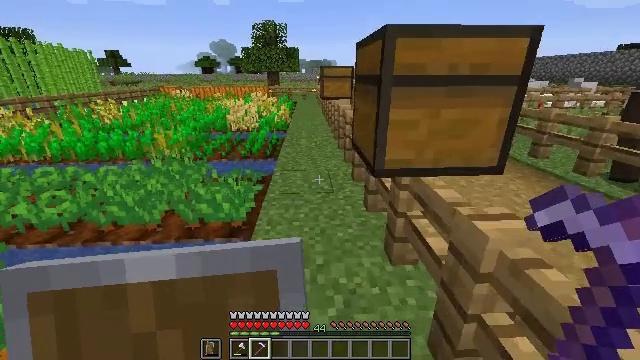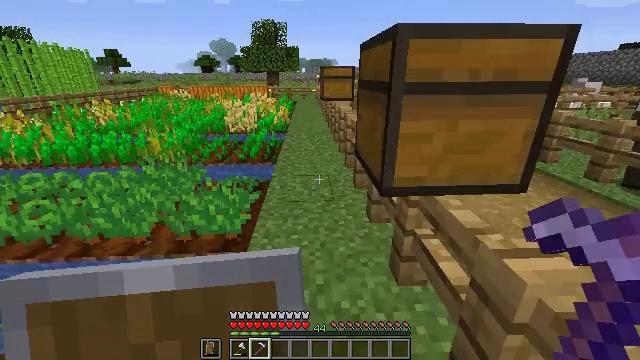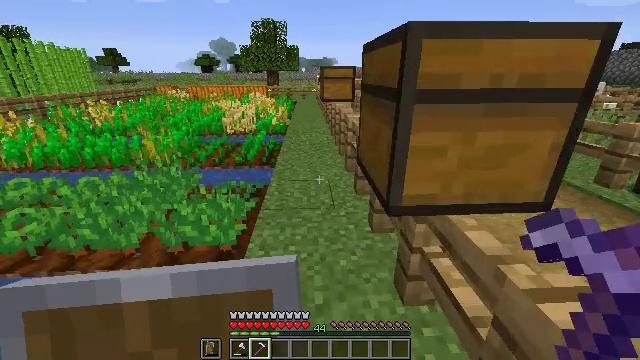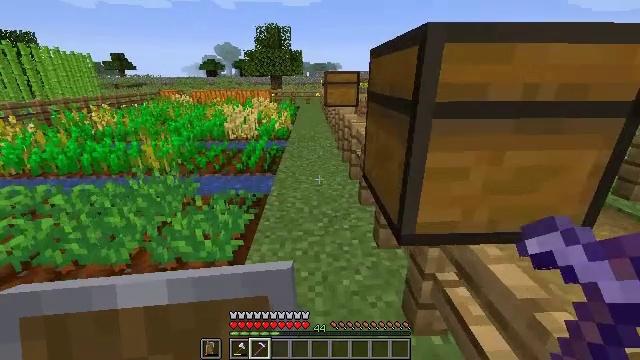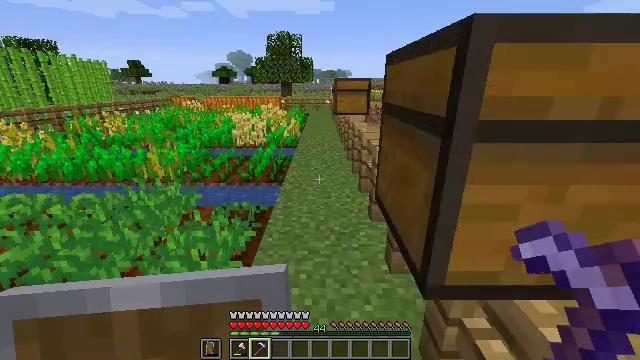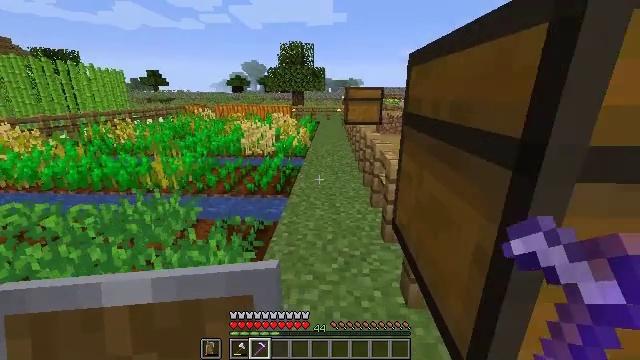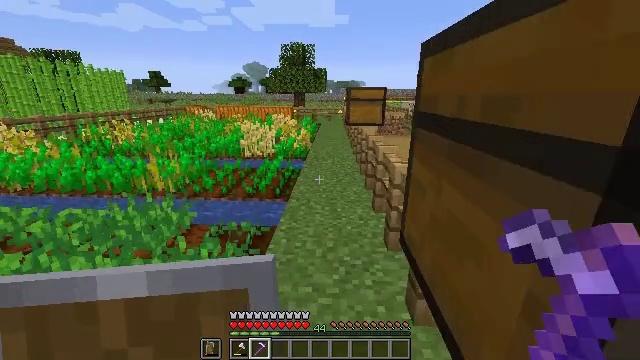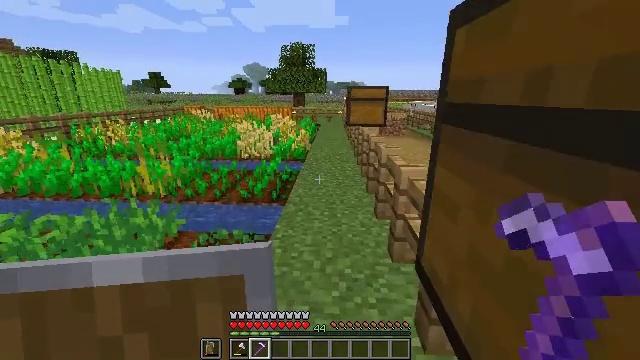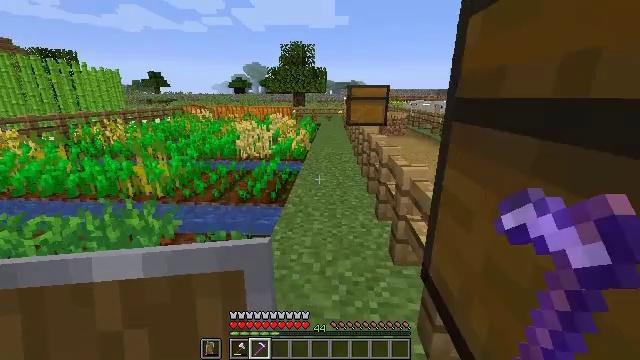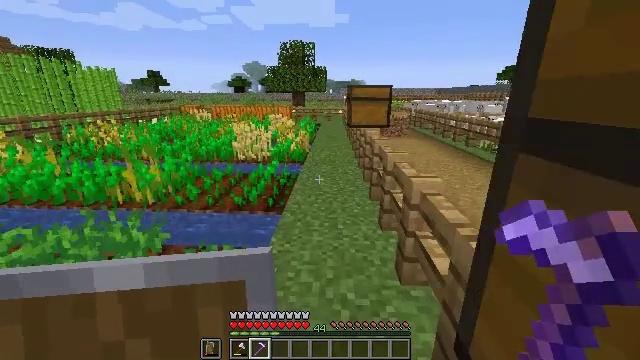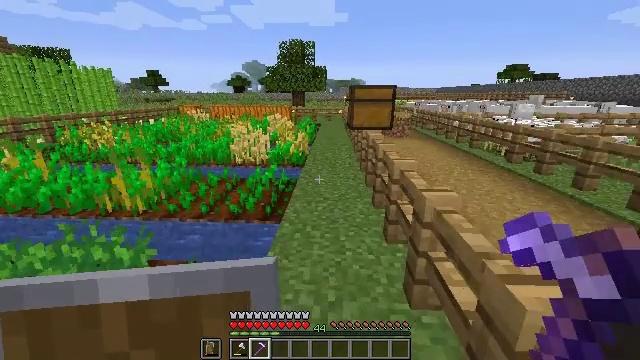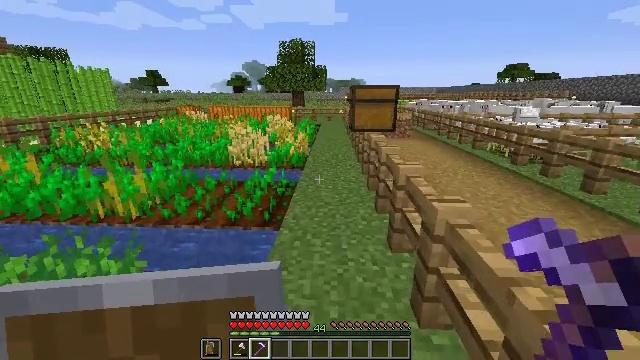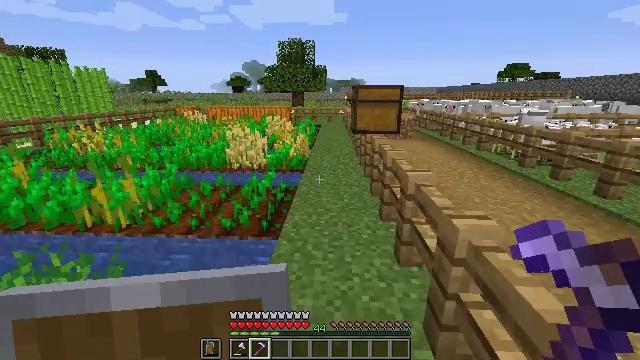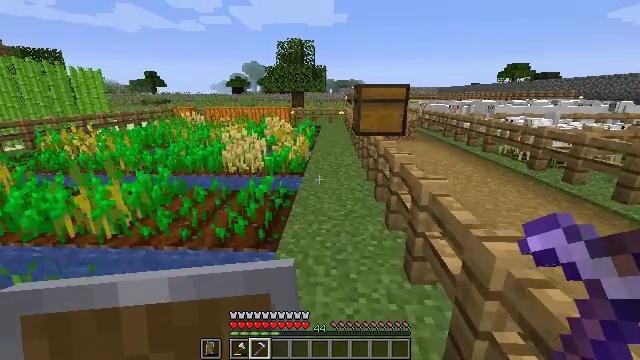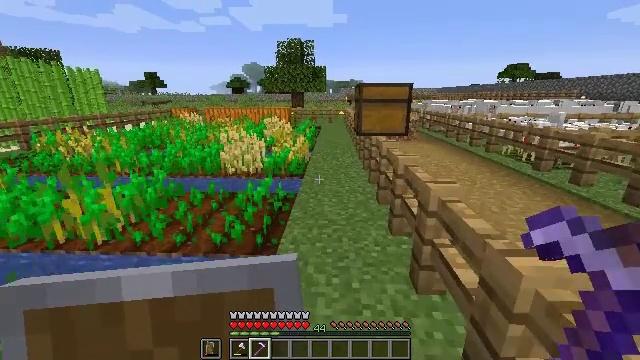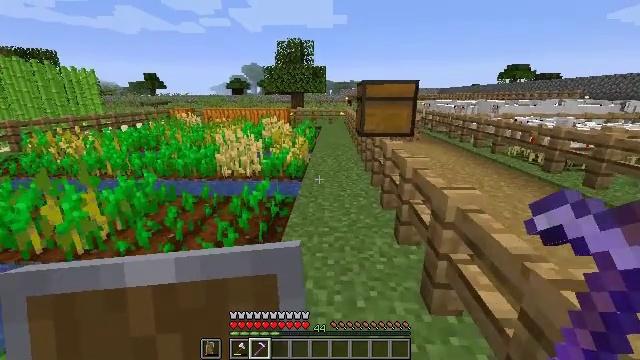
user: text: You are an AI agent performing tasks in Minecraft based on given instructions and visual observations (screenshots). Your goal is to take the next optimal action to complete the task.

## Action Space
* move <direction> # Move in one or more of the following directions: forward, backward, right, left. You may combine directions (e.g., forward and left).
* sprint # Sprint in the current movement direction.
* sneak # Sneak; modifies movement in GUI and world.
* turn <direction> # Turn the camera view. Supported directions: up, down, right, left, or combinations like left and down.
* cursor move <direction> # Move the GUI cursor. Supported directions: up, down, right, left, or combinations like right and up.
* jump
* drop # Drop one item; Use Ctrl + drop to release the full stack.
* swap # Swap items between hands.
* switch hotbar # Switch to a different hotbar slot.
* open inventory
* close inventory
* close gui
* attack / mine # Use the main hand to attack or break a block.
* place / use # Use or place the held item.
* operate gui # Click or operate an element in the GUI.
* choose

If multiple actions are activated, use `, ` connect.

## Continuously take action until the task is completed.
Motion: motion action
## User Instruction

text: Break the pumpkin to collect it.
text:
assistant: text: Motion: move forward
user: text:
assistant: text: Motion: move forward
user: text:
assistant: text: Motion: move forward
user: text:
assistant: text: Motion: move forward, turn left and up
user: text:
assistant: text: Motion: move forward, turn left and up
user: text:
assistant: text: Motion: move forward
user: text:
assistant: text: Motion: move forward
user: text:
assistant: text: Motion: move forward
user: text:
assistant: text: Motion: move forward
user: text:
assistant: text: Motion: move forward
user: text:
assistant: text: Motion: move forward
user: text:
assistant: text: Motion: move forward
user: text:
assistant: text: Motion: move forward
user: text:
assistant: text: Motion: move forward
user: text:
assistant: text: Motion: move forward
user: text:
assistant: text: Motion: move forward
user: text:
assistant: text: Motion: move forward
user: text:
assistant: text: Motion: move forward
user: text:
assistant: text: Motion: move forward
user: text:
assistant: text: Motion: move forward
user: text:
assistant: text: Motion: move forward
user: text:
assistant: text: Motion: move forward
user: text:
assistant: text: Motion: move forward
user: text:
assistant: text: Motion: move forward
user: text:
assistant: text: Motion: move forward
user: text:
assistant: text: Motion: move forward
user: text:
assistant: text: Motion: move forward
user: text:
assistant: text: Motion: move forward
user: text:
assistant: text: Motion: move forward
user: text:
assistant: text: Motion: move forward